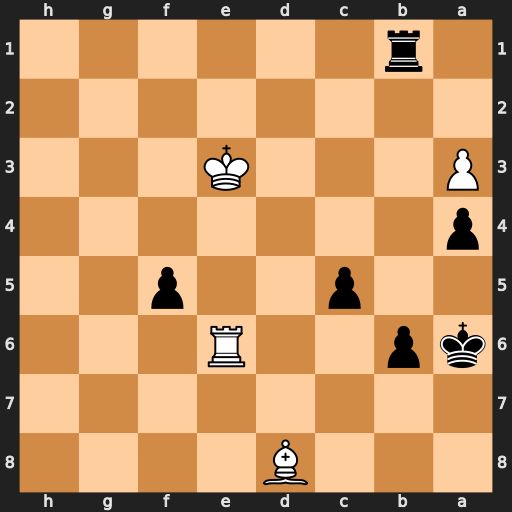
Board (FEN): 3B4/8/kp2R3/2p2p2/p7/P3K3/8/1r6
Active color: b
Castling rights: -
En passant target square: -
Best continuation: Re1+ Kf4 Rxe6